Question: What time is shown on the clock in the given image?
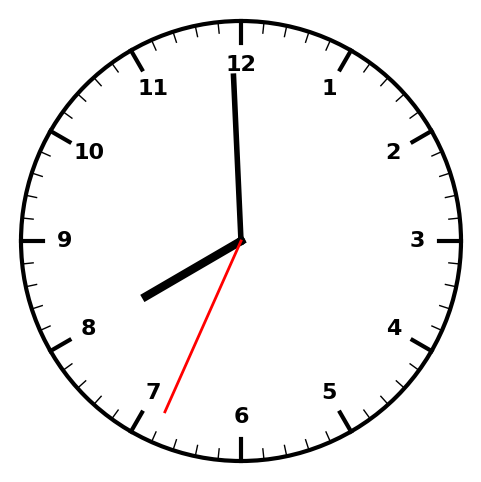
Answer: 07:59:34